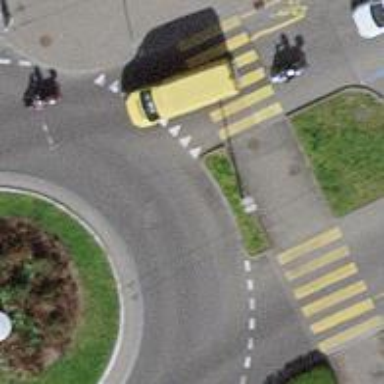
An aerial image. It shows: Tertiary road circling roundabout with trolley wires.